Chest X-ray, PA view. Patient: 28 years old, sex M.
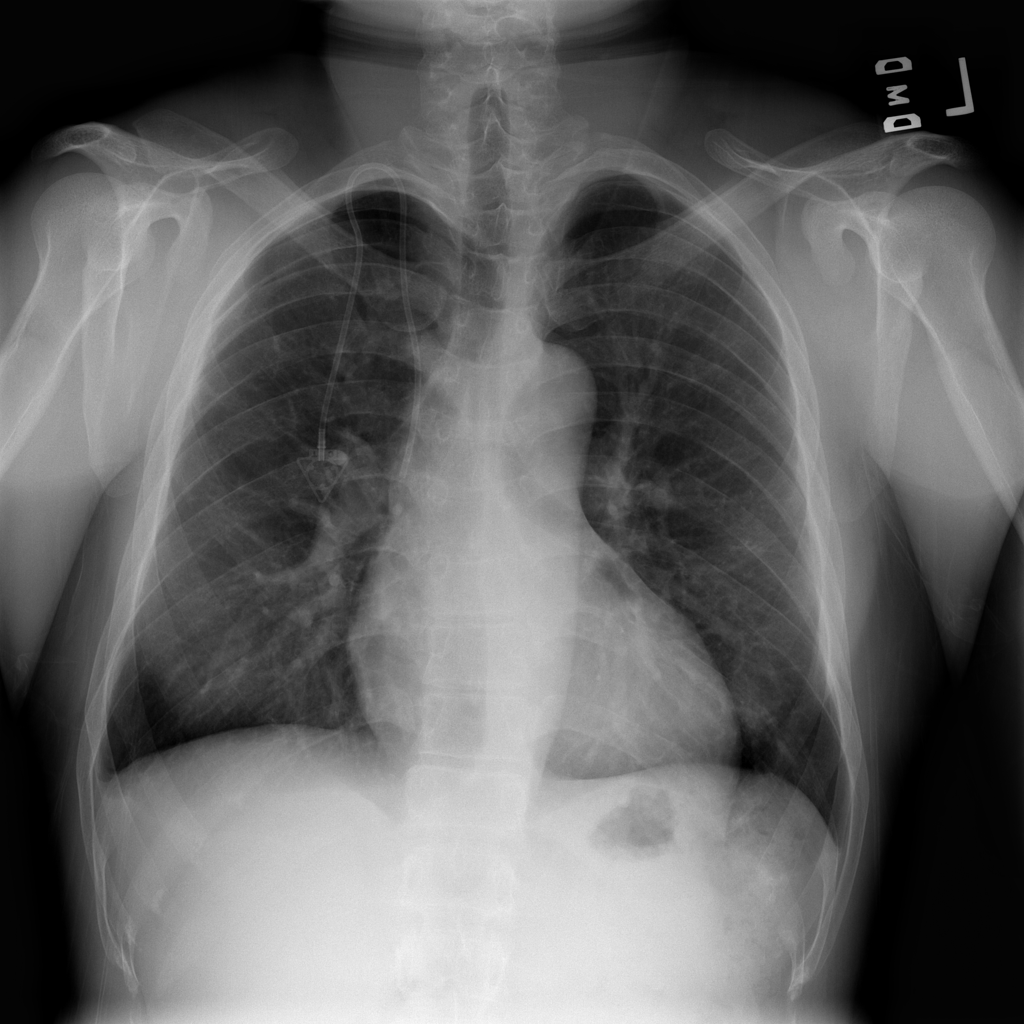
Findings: Cardiomegaly